Interaction volume radius: 5 \u00c5
Interaction volume height: 15 \u00c5
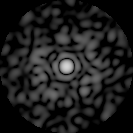
Disorder parameter: 0.873